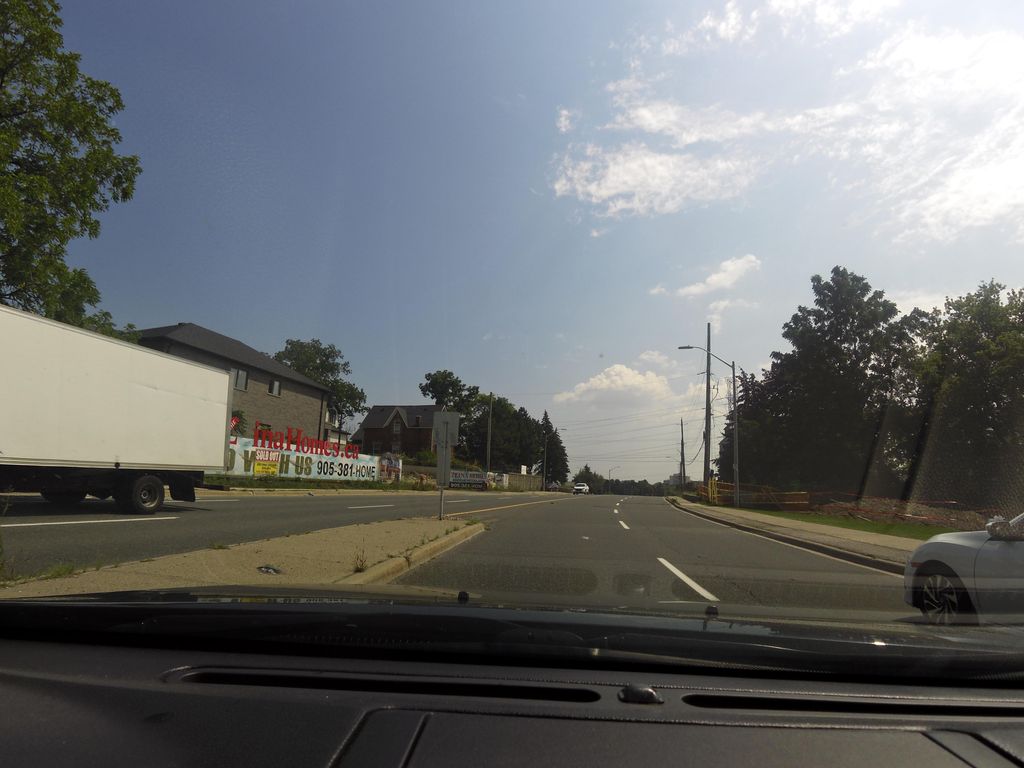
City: hamilton